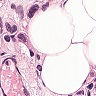
Metastatic tissue present: yes